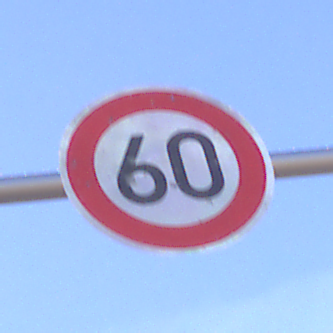
Verkehrszeichen: Geschwindigkeit60
Umgebung: Outdoor, RoadRail
Tageszeit: MorningAfternoon
Wetter: PartlyCloudy
Licht: Natural
Jahreszeit: NotSpecified
Kontrast: HighContrast